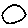
Label: circle